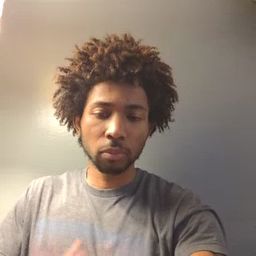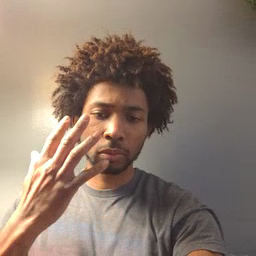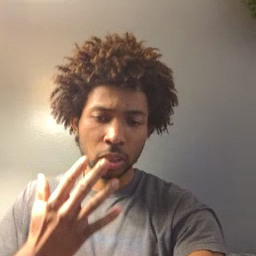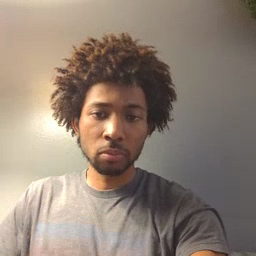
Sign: sad